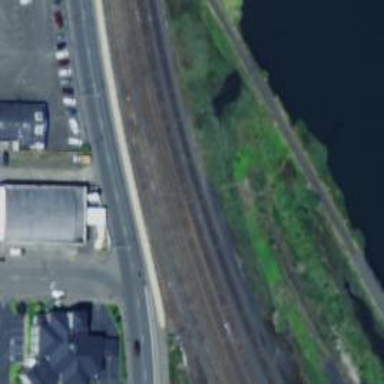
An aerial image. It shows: Railway yard in service.